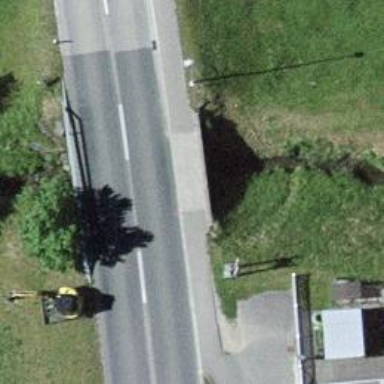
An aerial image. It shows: Sidewalk on bridge.